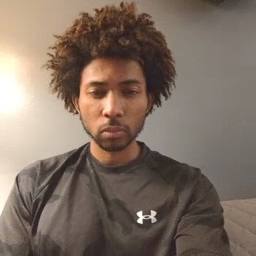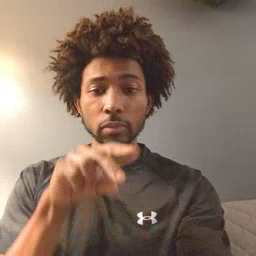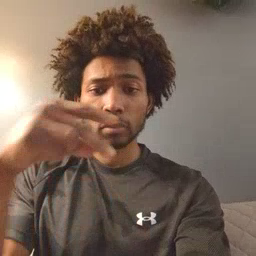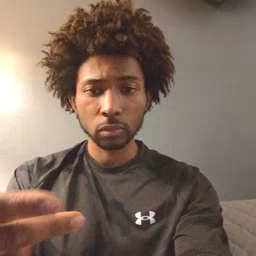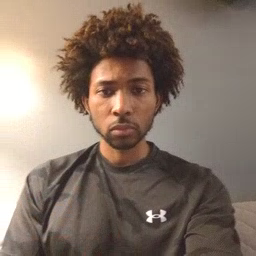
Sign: fall